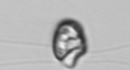
Label: flagellate_morphotype1